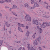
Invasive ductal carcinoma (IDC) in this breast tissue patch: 1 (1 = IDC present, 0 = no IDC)